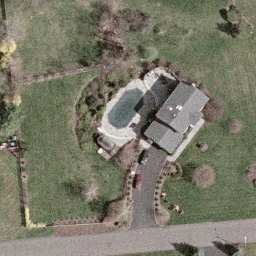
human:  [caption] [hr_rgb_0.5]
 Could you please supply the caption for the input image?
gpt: This is a sparse residential area with a villa surrounded by trees and lawn .

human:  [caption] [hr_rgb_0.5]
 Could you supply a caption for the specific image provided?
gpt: A villa with grey roofs is surrounded by trees and lawn in the sparse residential area .

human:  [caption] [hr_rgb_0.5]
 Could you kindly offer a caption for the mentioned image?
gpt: A villa with plants surrounded is in the sparse residential area .

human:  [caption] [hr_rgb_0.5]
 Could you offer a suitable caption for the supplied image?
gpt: A villa with orange roofs has a swimming pool beside is in the sparse residential area .

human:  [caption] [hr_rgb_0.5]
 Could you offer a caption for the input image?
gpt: A villa with plants surrounded has a swimming pool beside .